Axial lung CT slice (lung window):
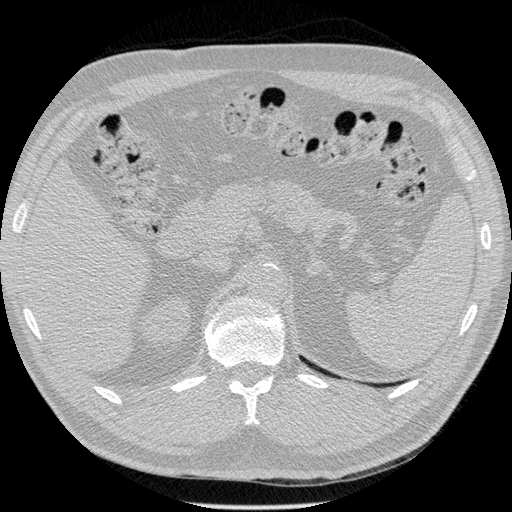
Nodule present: no